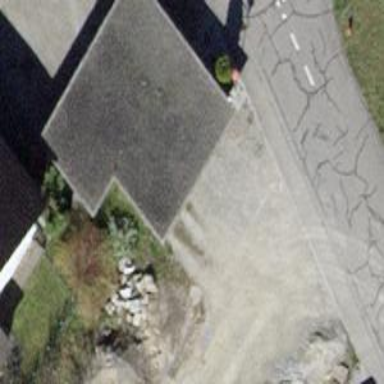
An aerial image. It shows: Garage.